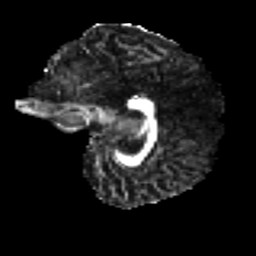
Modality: FA
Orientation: sagittal
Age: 29
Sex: female
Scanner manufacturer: ge
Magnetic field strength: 3 T
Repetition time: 7.8 s
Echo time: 0.0606 s